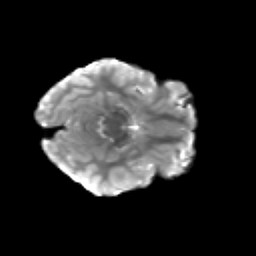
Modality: T2w
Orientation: axial
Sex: female
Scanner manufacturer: siemens
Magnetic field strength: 3 T
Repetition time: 5 s
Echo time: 0.071 s